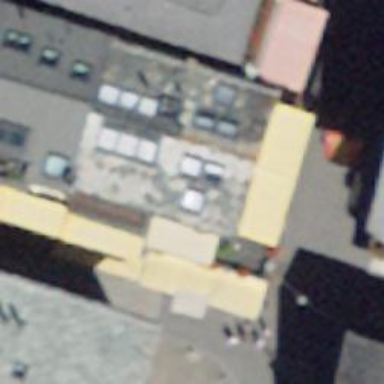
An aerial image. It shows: Restaurant.